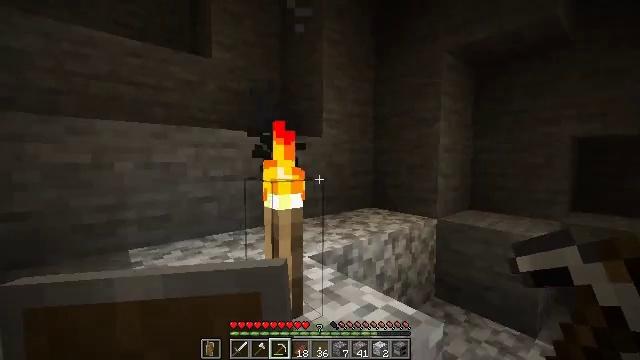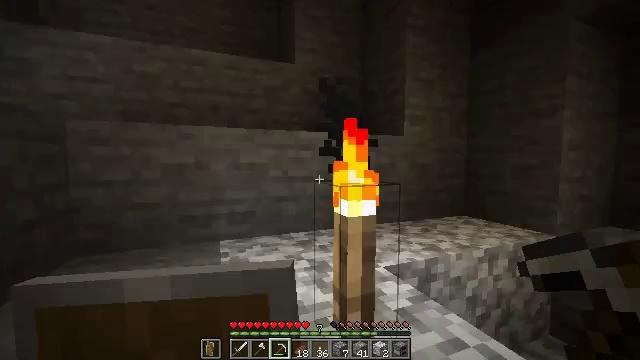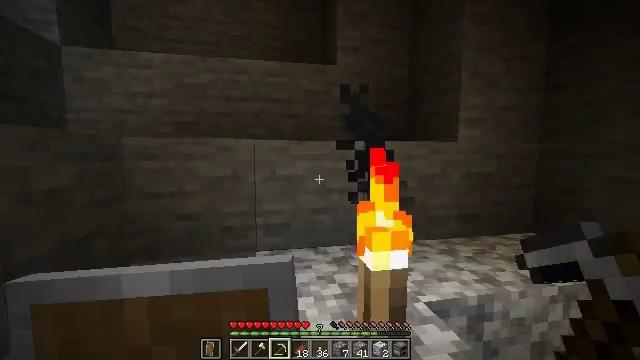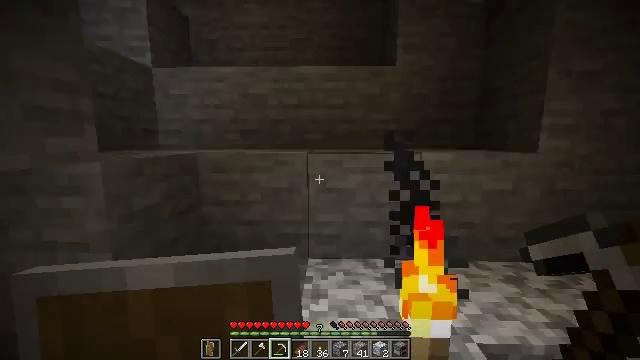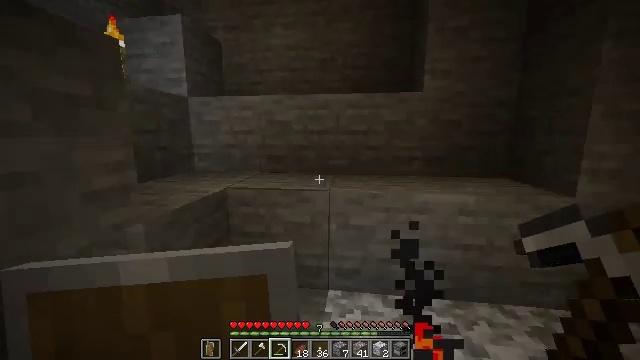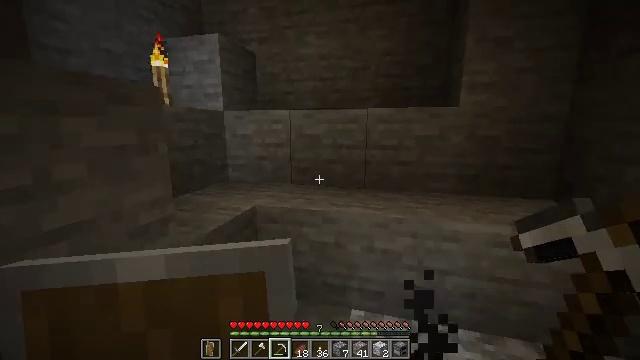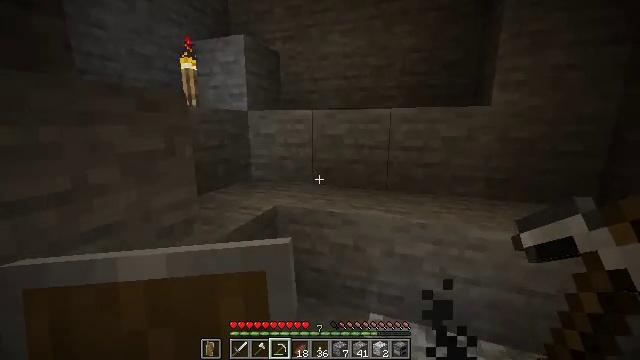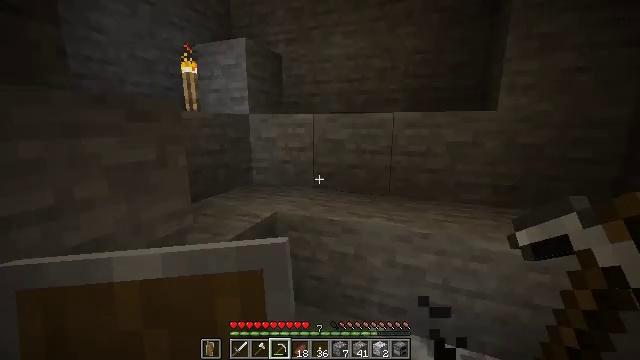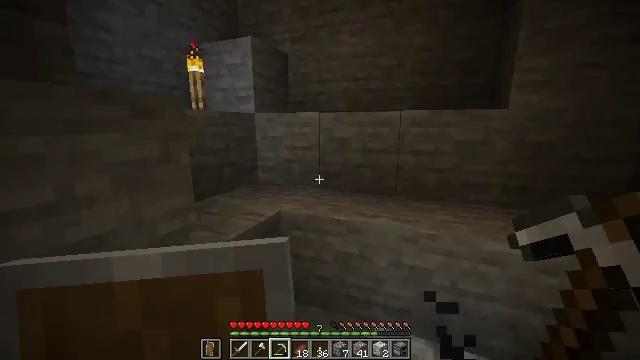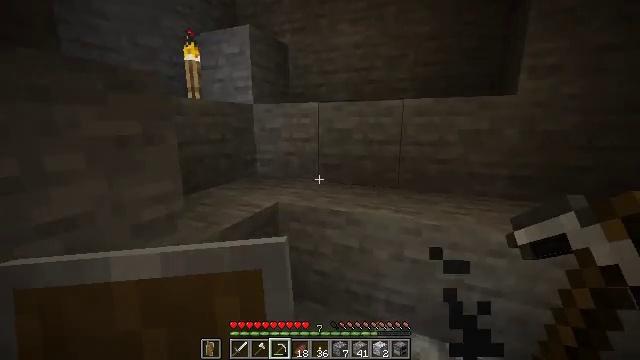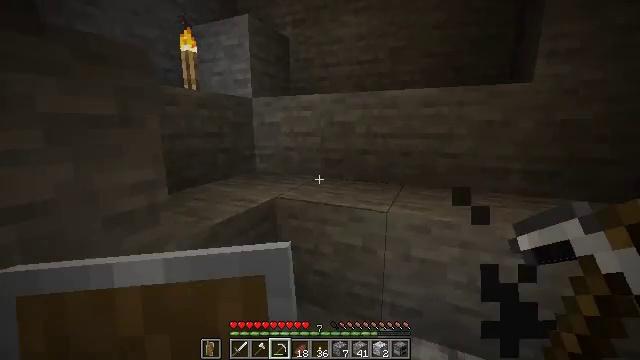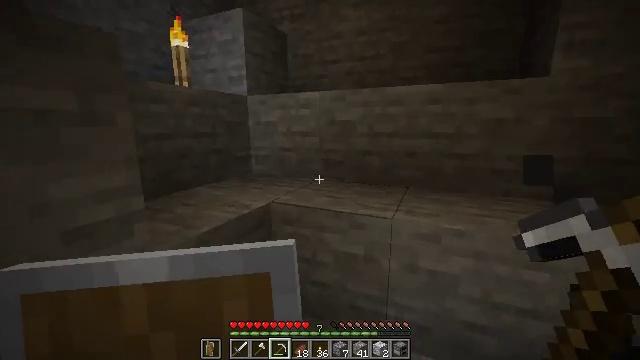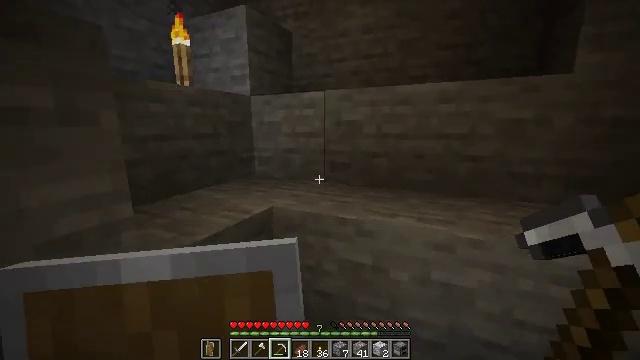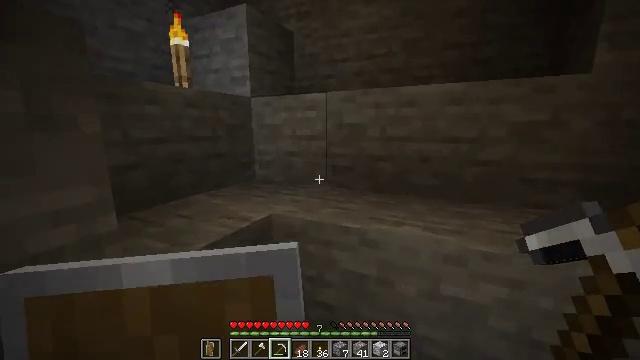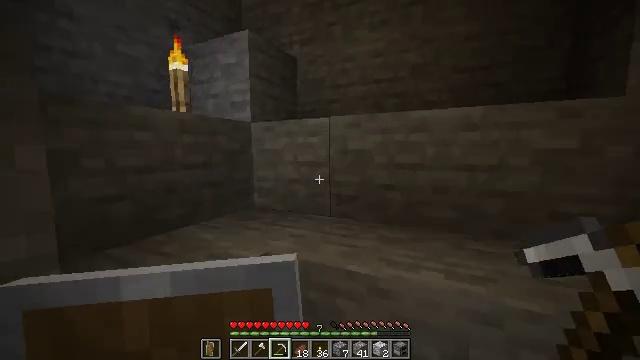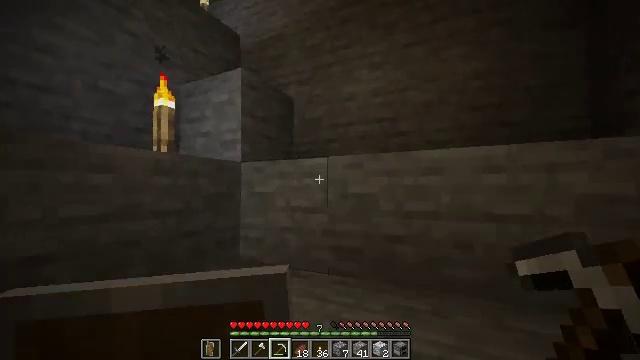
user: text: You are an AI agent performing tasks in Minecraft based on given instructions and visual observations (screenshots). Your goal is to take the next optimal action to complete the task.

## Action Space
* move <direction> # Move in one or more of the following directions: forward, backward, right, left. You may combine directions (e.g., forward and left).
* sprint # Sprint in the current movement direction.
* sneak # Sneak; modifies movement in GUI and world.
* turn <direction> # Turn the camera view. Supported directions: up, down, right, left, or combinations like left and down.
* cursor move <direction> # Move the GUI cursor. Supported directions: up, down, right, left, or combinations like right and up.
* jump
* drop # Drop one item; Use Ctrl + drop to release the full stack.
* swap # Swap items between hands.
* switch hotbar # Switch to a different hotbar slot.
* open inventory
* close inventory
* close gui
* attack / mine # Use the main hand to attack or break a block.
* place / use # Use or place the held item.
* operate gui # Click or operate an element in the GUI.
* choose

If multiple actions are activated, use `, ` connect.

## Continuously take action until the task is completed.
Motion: motion action
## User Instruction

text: Gather grass block for landscaping.
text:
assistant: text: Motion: move forward, turn left
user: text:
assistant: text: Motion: move forward, turn left and down, jump
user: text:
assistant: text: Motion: move forward, turn left and down, jump
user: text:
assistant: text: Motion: move forward, turn left and down, jump
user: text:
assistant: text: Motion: move forward, turn left and down, jump
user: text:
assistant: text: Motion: move forward, turn left, jump
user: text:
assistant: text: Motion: move forward, turn left
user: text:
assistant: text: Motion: move forward, turn left
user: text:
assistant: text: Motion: move forward
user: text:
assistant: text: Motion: move forward
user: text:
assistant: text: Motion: move forward
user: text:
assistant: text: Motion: move forward, turn left
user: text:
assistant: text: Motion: move forward
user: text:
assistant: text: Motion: move forward, turn up
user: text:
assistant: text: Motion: move forward, turn up
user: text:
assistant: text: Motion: move forward, turn up, jump
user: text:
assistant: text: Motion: move forward, turn left and up, jump
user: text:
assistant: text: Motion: move forward, jump
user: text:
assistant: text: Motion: move forward, turn left, jump
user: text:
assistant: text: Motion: move forward, turn left
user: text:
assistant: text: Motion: move forward, turn left
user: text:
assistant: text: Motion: move forward, turn left and down
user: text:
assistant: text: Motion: move forward, turn left, jump
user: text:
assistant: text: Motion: move forward, turn left, jump
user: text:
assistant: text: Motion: move forward, jump
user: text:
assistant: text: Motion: move forward, jump
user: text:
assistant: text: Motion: move forward, jump
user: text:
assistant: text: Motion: move forward, jump
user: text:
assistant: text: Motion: move forward, jump
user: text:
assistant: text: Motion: move forward, turn right